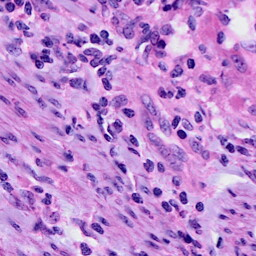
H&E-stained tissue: Cervix